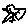
Label: bird